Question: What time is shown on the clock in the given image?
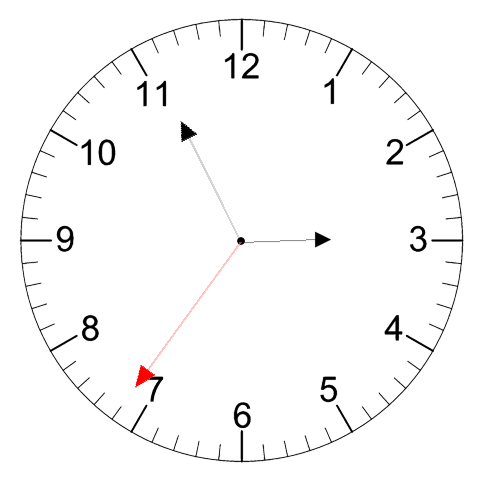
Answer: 02:55:36